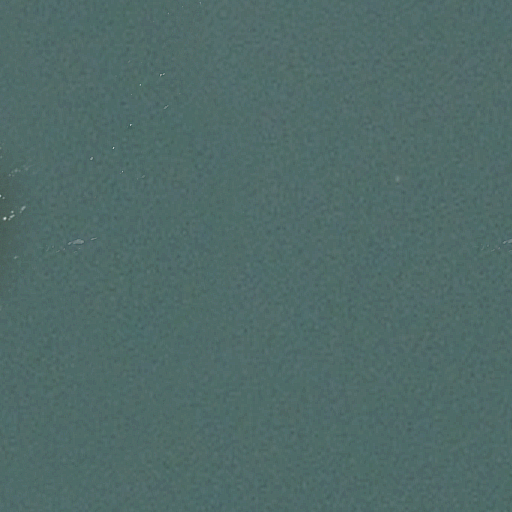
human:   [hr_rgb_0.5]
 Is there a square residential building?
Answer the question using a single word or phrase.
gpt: no

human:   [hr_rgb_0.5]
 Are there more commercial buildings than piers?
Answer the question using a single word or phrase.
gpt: no

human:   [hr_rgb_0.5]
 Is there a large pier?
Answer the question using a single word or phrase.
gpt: no

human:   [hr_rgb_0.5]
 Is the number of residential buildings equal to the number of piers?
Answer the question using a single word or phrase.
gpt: yes

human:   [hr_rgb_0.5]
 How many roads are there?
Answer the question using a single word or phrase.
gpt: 0

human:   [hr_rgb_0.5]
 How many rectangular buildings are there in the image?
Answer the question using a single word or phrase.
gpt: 1

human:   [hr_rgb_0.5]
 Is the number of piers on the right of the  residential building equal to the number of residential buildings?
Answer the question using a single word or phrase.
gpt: no

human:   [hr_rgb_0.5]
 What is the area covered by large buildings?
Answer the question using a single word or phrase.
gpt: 0m2

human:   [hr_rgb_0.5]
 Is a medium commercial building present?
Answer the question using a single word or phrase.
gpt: no

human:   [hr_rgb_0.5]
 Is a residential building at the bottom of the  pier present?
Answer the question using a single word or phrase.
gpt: no

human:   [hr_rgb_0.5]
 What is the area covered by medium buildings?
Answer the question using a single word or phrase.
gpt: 0m2

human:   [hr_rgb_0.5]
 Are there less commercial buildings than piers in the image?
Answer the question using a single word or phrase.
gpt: yes

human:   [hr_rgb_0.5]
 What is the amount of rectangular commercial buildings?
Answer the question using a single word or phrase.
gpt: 0

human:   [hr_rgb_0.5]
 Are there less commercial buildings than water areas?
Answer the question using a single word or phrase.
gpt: yes

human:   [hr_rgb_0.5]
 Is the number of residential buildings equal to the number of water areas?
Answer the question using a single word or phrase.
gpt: yes

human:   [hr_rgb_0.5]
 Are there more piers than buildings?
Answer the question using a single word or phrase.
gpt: no

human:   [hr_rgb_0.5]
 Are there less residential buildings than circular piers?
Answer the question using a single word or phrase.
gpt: no

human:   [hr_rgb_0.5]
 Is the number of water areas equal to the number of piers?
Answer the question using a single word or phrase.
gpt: yes

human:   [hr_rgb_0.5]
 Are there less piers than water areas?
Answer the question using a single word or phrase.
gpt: no

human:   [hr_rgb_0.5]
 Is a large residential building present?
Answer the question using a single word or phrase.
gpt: no

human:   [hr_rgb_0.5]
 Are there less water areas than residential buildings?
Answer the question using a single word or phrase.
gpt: no

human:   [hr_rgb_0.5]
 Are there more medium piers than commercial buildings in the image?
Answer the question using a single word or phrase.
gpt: no

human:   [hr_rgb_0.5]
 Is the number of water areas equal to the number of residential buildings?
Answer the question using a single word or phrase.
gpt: yes

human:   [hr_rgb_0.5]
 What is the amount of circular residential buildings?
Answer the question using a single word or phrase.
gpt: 0

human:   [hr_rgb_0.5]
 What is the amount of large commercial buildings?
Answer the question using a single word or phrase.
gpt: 0

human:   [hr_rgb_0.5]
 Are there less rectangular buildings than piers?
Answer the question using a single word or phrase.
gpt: no

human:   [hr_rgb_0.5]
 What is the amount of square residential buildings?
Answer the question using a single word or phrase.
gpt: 0

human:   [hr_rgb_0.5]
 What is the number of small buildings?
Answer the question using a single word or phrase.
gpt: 1

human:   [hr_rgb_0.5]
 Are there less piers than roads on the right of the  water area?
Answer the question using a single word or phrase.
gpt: no

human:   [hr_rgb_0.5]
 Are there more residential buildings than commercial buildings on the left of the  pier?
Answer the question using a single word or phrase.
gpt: yes

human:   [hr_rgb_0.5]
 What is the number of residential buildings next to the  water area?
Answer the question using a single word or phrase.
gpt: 1

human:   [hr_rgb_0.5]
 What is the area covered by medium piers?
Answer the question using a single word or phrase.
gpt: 0m2

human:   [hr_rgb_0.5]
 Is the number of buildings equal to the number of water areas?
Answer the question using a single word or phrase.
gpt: yes

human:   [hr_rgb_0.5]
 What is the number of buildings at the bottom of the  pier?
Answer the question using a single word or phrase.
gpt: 0

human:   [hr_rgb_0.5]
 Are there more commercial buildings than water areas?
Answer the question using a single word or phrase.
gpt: no

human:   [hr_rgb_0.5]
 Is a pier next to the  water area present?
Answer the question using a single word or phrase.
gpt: yes